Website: ulta-beauty
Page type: billing-address
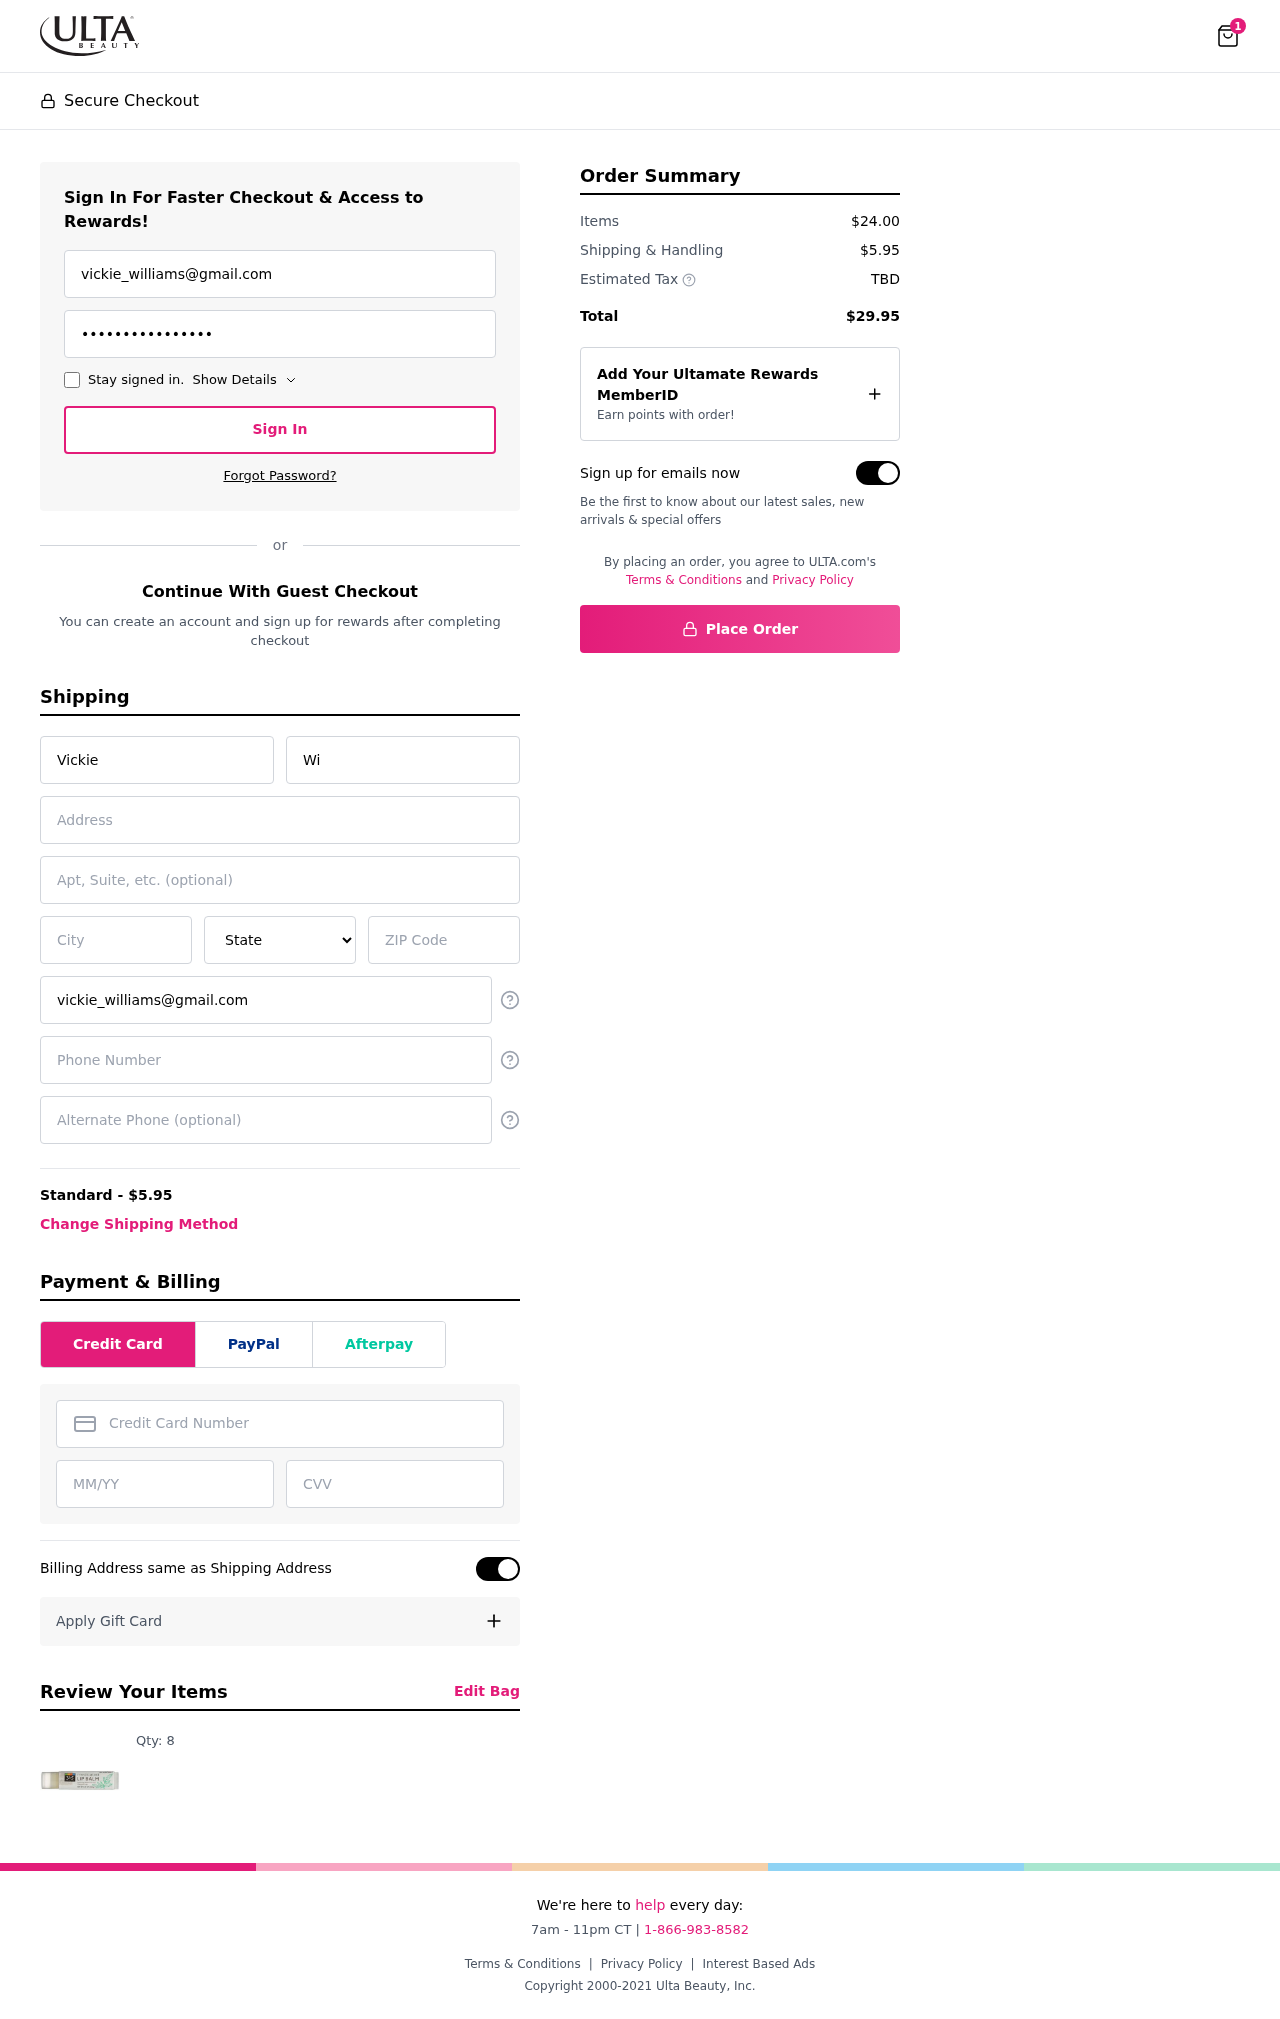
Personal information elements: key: PII_STATE
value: Ohio
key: PII_EMAIL
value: vickie_williams@gmail.com
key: PII_FIRSTNAME
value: Vickie
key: PII_LASTNAME
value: Williams
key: PII_STREET
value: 1787 Thomas River Suite 327
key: PII_STREET2
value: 718 Simmons Squares Suite 293
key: PII_CITY
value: West Kristy
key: PII_POSTCODE
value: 56076
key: PII_PHONE
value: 2135128398
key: PII_ALT_PHONE
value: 9766415784
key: PII_CARD_NUMBER
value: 2719 7152 1676 8334
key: PII_CARD_EXPIRY
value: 12/27
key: PII_CARD_CVV
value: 003
Product elements: key: PRODUCT1_QUANTITY
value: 8
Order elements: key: ORDER_NUM_ITEMS
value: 1
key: ORDER_SHIPPING_COST
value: $5.95
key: ORDER_SUBTOTAL
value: $24.00
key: ORDER_TOTAL
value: $29.95